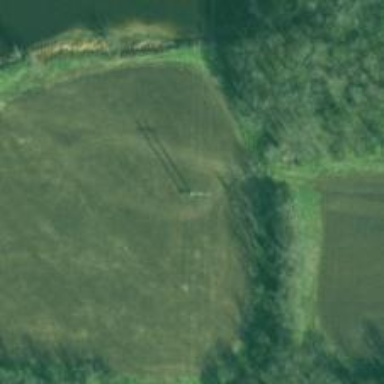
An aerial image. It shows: Power tower.